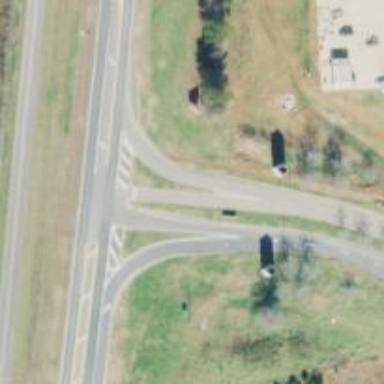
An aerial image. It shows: Asphalt road with secondary link designation.